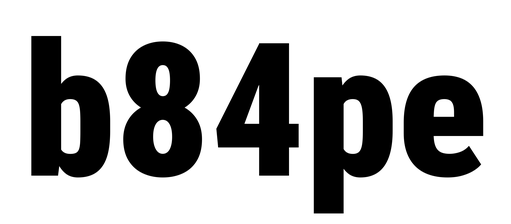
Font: Roboto_Condensed_Black